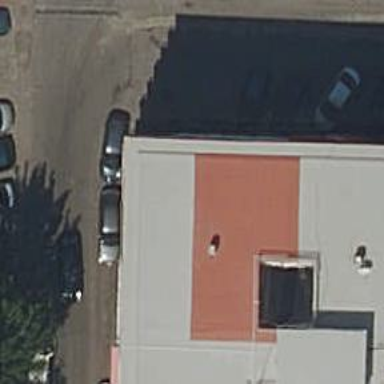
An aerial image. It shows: Car repair shop.